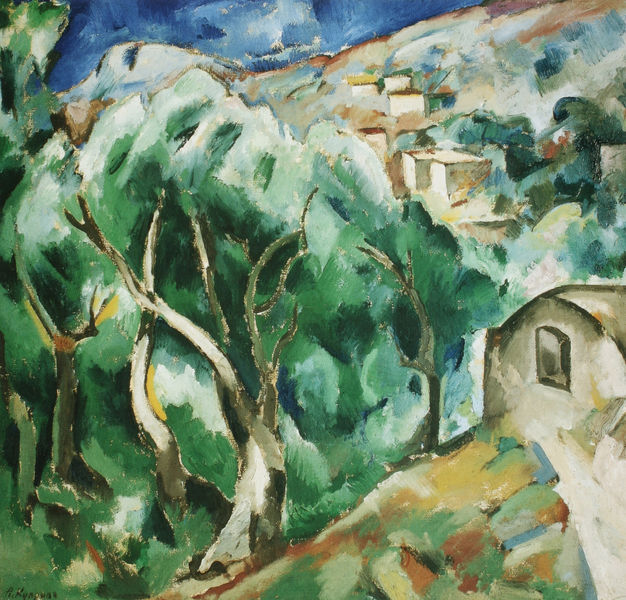
Titel: Olivenbäume. Mentone
Künstler: Aleksandr Kuprin
Standort: Moskau
Institution: Tretjakov Galerie
Schlagwörter: baum, berg, blau, blätter, dunkel, felsen, gemälde, himmel, laub, meer, schatten, weiß, wolken, aquarell, baumstämme, bäume, cezanne, gelb, grün, impressionismus, kubismus, landschaft, menschen, ocker, stadt, äste, braun, bunt, fenster, frankreich, geschwungen, grau, hell, licht, orange, schwarz, zeichnung, dach, gebäude, gras, haus, rot, weg, wolke, beige, expressionismus, fauves, malerei, wand, signatur, öl, ast, baumstamm, erde, horizont, häuser, hügel, natur, stamm, zweige, büsche, flach, pastos, sonne, sträucher, boden, land, wald, anhöhe, garten, hellblau, aussicht, bogen, ort, süden, moderne, warm, abstrakt, berge, farben, gebirge, hang, modern, dorf, dächer, mauer, formen, lila, tag, violett, nautr, steil, böschung, stämme, duktus, wohnung, monet, baumkrone, striche, ortschaft, wände, bergdorf, provence, hauswand, expressionistisch, farbflächen, lichtung, gefälle, stich, gebogen, laubbaum, pinselduktus, franz, würfel, leben, paul cezanne, picasso, siedlung, wolkne, pinien, pinie, louvre, lichtschein, wohnen, quadrat, ränder, flächigkeit, kuben, schrägen, hasu, corot, die brücke, quadratisch, kronen, flachdach, gouache, dachlos, flachdächer, südlich, marc, mauve, hinauf, bum, öandschaft, akryl, detaillos, estaque, fenaster, kubusartig, reihenanordnung, sainte victoire, victoire, saftig, fanter, blassgrün, musee d'orsay